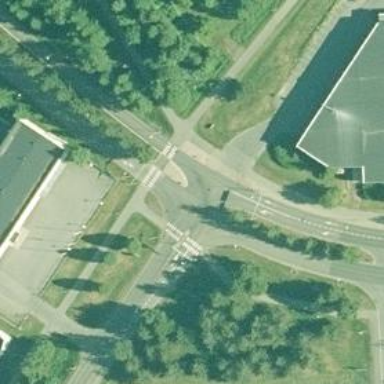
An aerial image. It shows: Asphalt cycleway with crossing.